Question: I need to do a shadow effect like the above image. I prefer css, so I am trying this code but the (smooth) borders are not identical. Any best approach?
<URL>
'''
<div class="box"></div>
.box {
height: 1px;
width: 13em;
-moz-border-radius: 5px;
border-radius: 5px;
background-color:#191919;
-moz-box-shadow: 0 0 3px 3px #191919;
-webkit-box-shadow: 0 0 3px 3px #191919;
box-shadow: 0 0 3px 3px #191919;
}
'''

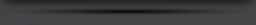
Answer: <URL>
'''
div {
background: -moz-radial-gradient(center, ellipse cover, rgba(0,0,0,0.65) 0%, rgba(0,0,0,0) 60%, rgba(0,0,0,0) 100%); /* FF3.6+ */
background: -webkit-gradient(radial, center center, 0px, center center, 100%, color-stop(0%,rgba(0,0,0,0.65)), color-stop(60%,rgba(0,0,0,0)), color-stop(100%,rgba(0,0,0,0))); /* Chrome,Safari4+ */
background: -webkit-radial-gradient(center, ellipse cover, rgba(0,0,0,0.65) 0%,rgba(0,0,0,0) 60%,rgba(0,0,0,0) 100%); /* Chrome10+,Safari5.1+ */
background: -o-radial-gradient(center, ellipse cover, rgba(0,0,0,0.65) 0%,rgba(0,0,0,0) 60%,rgba(0,0,0,0) 100%); /* Opera 12+ */
background: -ms-radial-gradient(center, ellipse cover, rgba(0,0,0,0.65) 0%,rgba(0,0,0,0) 60%,rgba(0,0,0,0) 100%); /* IE10+ */
background: radial-gradient(ellipse at center, rgba(0,0,0,0.65) 0%,rgba(0,0,0,0) 60%,rgba(0,0,0,0) 100%); /* W3C */
filter: progid:DXImageTransform.Microsoft.gradient( startColorstr='#a6000000', endColorstr='#<PHONE>',GradientType=1 ); /* IE6-9 fallback on horizontal gradient */
width: 300px;
height: 20px;
}
'''
Made with: <URL>